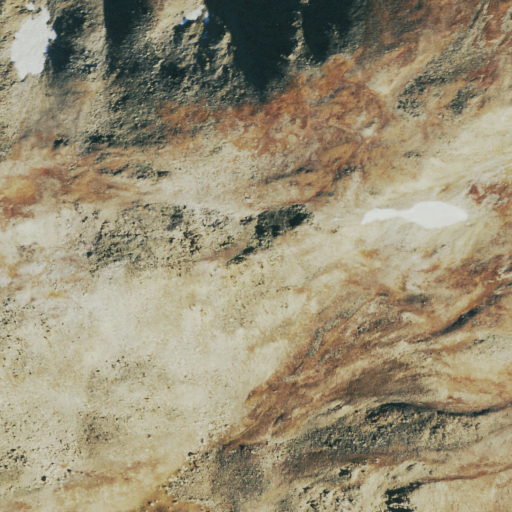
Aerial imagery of mountain in Colorado named Mount Nystrom containing grassland, barren land, shrub, and snow